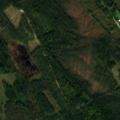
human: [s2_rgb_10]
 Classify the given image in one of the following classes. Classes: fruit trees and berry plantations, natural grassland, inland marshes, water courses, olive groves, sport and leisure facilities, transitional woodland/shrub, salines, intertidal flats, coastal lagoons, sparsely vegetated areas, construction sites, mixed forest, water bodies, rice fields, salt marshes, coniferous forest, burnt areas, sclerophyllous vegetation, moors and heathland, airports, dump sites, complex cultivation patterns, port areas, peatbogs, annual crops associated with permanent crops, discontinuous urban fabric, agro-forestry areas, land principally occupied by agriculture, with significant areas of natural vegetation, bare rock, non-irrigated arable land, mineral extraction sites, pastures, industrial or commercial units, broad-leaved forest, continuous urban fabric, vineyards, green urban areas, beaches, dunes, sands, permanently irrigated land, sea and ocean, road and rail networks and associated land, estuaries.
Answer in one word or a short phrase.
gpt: coniferous forest, mixed forest